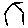
Label: house